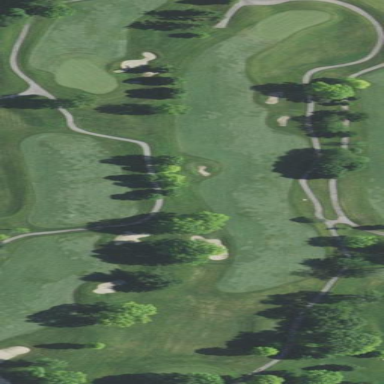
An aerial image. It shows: Rough grassy area used for golf.